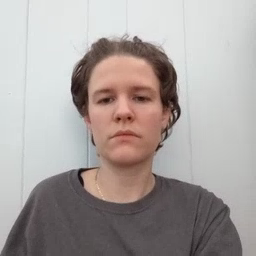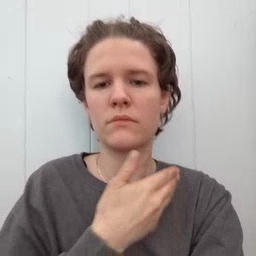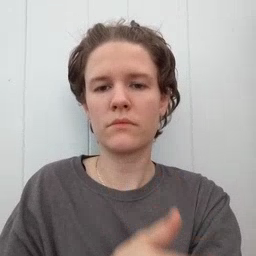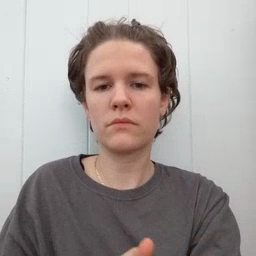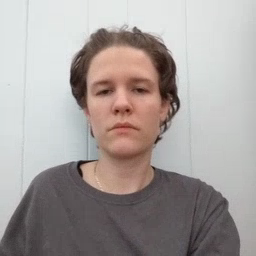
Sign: arm